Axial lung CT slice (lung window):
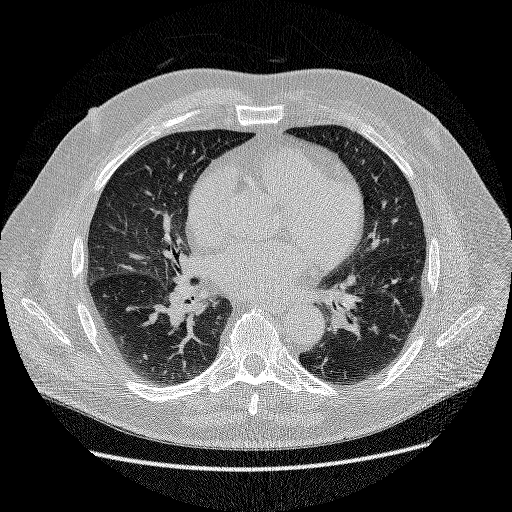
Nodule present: no